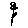
Label: flower